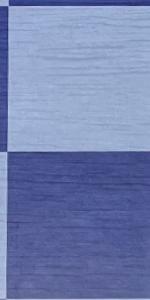
Label: Empty